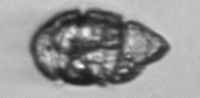
Label: Warnowia